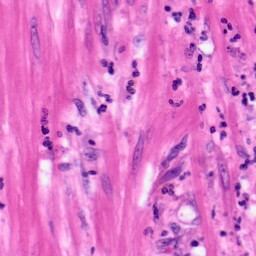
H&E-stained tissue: Pancreatic